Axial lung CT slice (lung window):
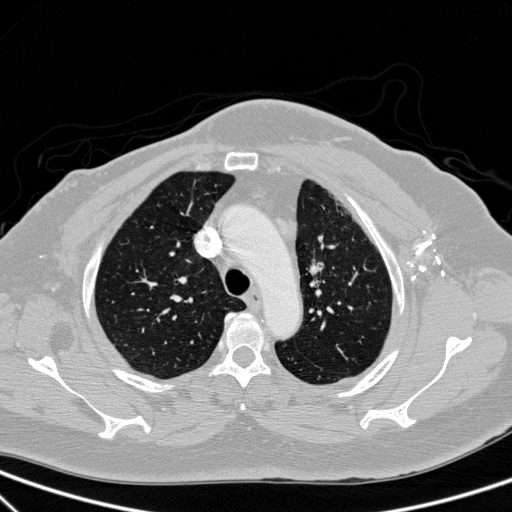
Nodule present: no